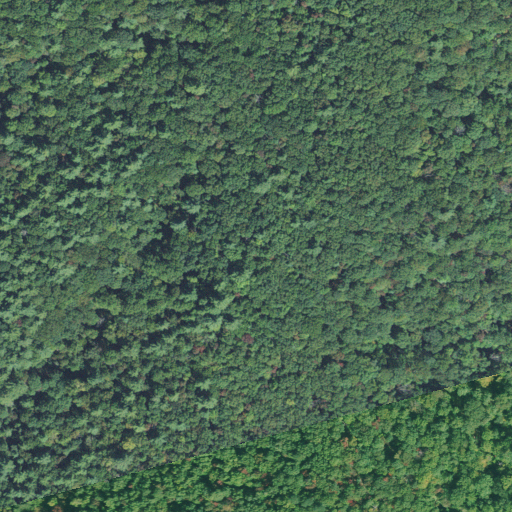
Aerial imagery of ridge(s) in North Carolina named Chattooga Ridge containing mixed forest, deciduous forest, and evergreen forest